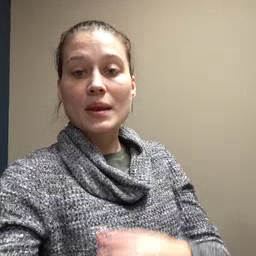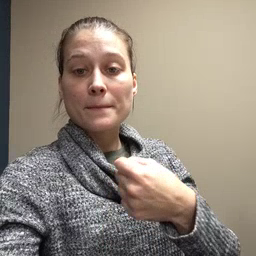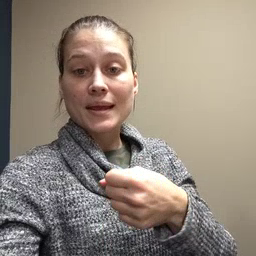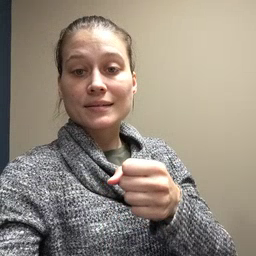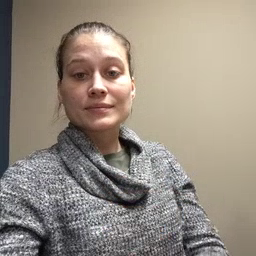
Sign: make